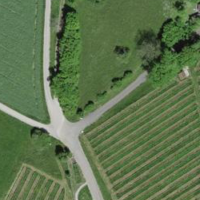
EUNIS habitat code: 40
Species observed at this site:
Euphorbia cyparissias